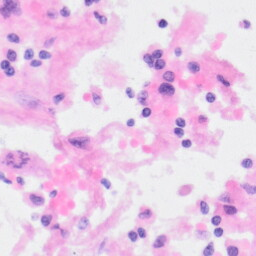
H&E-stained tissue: Kidney